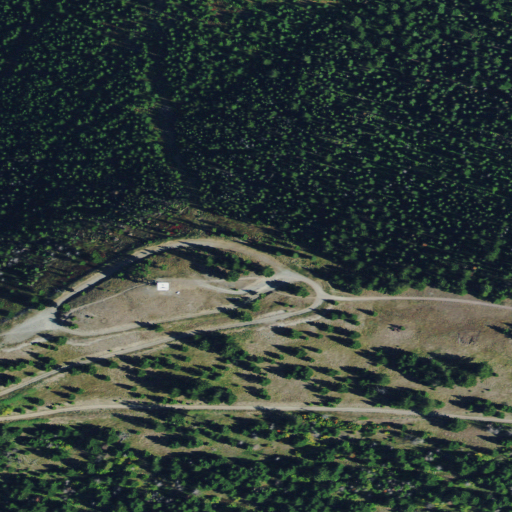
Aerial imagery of mountain in Montana named Blue Mountain containing evergreen forest, shrub, and open development